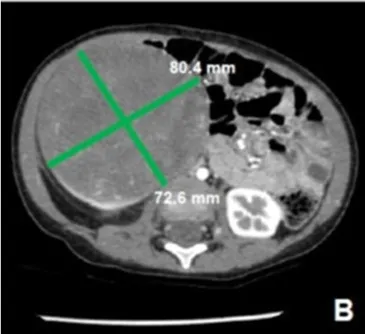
Abdominal computed tomography scan with intravenous contrast. (Superior to inferior cuts) axial view.
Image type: radiology (ct)